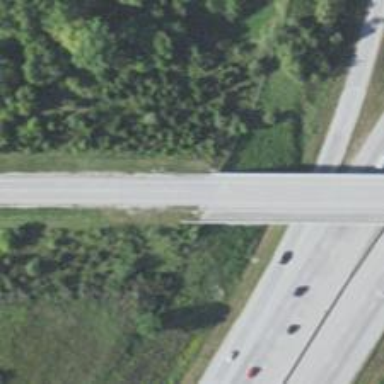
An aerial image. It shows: Tertiary road passing over bridge.